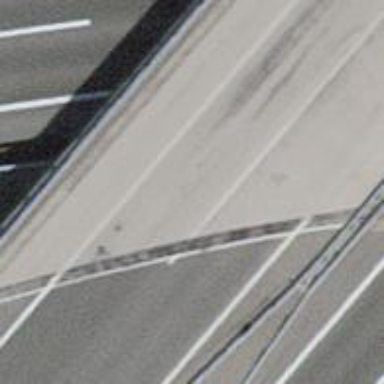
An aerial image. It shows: Asphalt bridge over motorway.